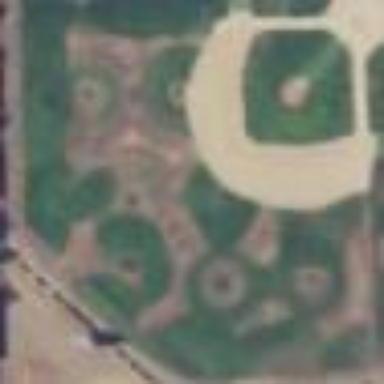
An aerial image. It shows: Baseball pitch for leisure land activities.